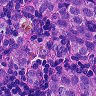
Metastatic tissue present: yes